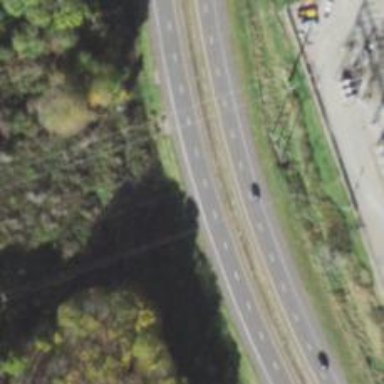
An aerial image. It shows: Primary highway that functions as expressway.